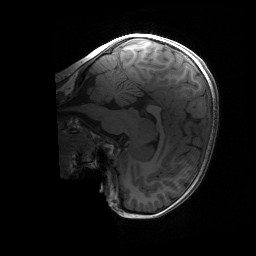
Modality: T1w
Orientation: sagittal
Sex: female
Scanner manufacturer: siemens
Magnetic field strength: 3 T
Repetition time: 1.9 s
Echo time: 0.00243 s